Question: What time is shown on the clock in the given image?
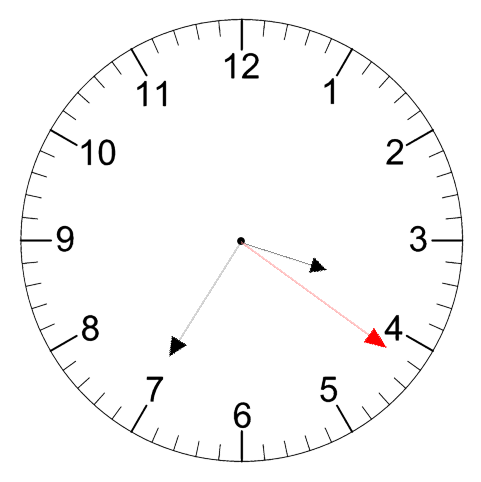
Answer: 03:35:21